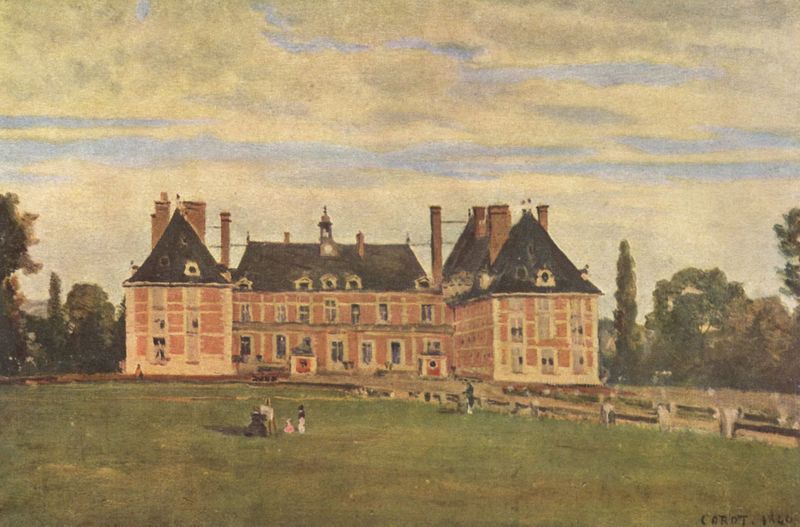
Titel: Château de Rosny
Künstler: Jean Baptiste Camille Corot
Standort: Paris
Institution: Musée du Louvre
Schlagwörter: baum, blau, flügel, gemälde, himmel, laub, mann, weiß, wolken, bäume, frauen, grün, landschaft, menschen, ocker, braun, fenster, frankreich, frau, grau, hintergrund, männer, orange, schwarz, straße, ölbild, anlage, dach, gebäude, gras, haus, park, rasen, rot, schloss, weg, wiese, wolke, zaun, leute, architektur, mensch, sockel, signatur, öl, feld, horizont, mühle, land, familie, kind, england, rosa, wald, zart, kamin, kamine, kinder, landleben, schornstein, turm, garten, sommer, ansicht, fassade, türen, dächer, giebel, schornsteine, ziegel, allee, dunkelgrün, backstein, bauernhof, hof, figuren, blue, black, green, painting, portrait, symmetrie, maler, malerin, staffelei, picture, tusche, courbet, palast, spaziergang, gauben, zypresse, groß, malen, villa, glocke, risalit, anwesen, gut, gutshof, herrensitz, landhaus, mansarde, cloud, clouds, sky, schlos, building, house, landscape, trees, gehöft, viktorianisch, auffahrt, etagen, gaube, horizontal, freien, staffel, kinderwagen, landsitz, fence, corot, vorplatz, zweistöckig, mansion, dachreiter, risaliten, schronsteine, gables, landgut, farm, chimneys, bäaume, anliegen, gutdhof, landadel, colonial, szene auf dem land, 18th century, 1800, idilic, anwesen natur menschen malerei, townhouse, green space